Question: I want to play video file on blakcberry by programming
My source :
'''
url = "http://a1408.g.akamai.net/5/1408/<PHONE>5/1a1a1ad948be278cff2d96046ad90768d848b41947aa1986/sample_mpeg4.mp4";
BrowserSession browserSession = Browser.getDefaultSession();
browserSession.displayPage(url);
browserSession.showBrowser();
'''
When I run application, a popup is shown to confirm (Open, Save, Cancel) and then if I press Open button the video is played.
How can I invisible the popup. I mean , I want to direct play video , don't shown popup confirm.
Please hep me if you know that !!!!!!!!!!!!!!! Thanks you very much.
---
Dear HelpMeToHelpYou !
I have checked your sample code but it seem still appear dialog when i run apps.
This is capture screen when have dialog confirm

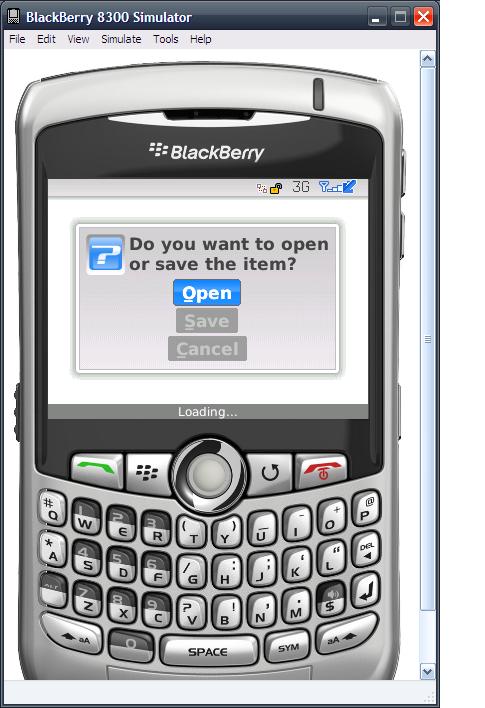
Answer: Hi just try following code it works fine for OS5 and above
'''
url="http://a1408.g.akamai.net/5/1408/<PHONE>5/1a1a1ad948be278cff2d96046ad90768d848b41947aa1986/sample_mpeg4.mp4";
BrowserFieldConfig browserFieldConfig = new BrowserFieldConfig();
browserFieldConfig.setProperty(BrowserFieldConfig.NAVIGATION_MODE, BrowserFieldConfig.NAVIGATION_MODE_POINTER);
browserFieldConfig.setProperty(BrowserFieldConfig.JAVASCRIPT_ENABLED,Boolean.TRUE);
browserFieldConfig.setProperty(BrowserFieldConfig.ALLOW_CS_XHR,Boolean.TRUE);
browserField=new BrowserField(browserFieldConfig);
browserField.requestContent(url);
add(browserField);
'''
Bellow Os5
try the following code this is also work for os5
'''
public class browserScreen extends MainScreen
{
String url;
public browserScreen() {
url = "http://a1408.g.akamai.net/5/1408/<PHONE>5/1a1a1ad948be278cff2d96046ad90768d848b41947aa1986/sample_mpeg4.mp4";
BrowserSession browserSession = Browser.getDefaultSession();
browserSession.displayPage(url);
browserSession.showBrowser();
new keypress();
}
}
class keypress extends Thread
{
public keypress() {
try {
sleep(1000);
start();
} catch (InterruptedException e) {
// TODO Auto-generated catch block
e.printStackTrace();
}
}
public void run() {
System.out.println("===================================click on enter");
KeyEvent press= new EventInjector.KeyEvent(EventInjector.KeyEvent.KEY_DOWN, (char) (Keypad.KEY_ENTER), KeypadListener.STATUS_NOT_FROM_KEYPAD);
EventInjector.invokeEvent(press);
}
}
'''